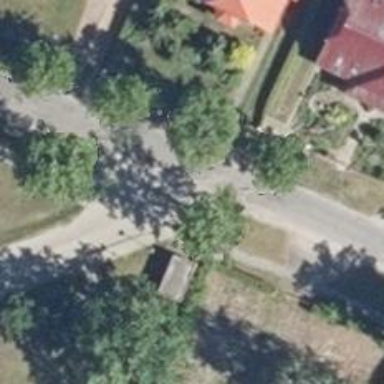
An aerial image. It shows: Road with "give way" sign.